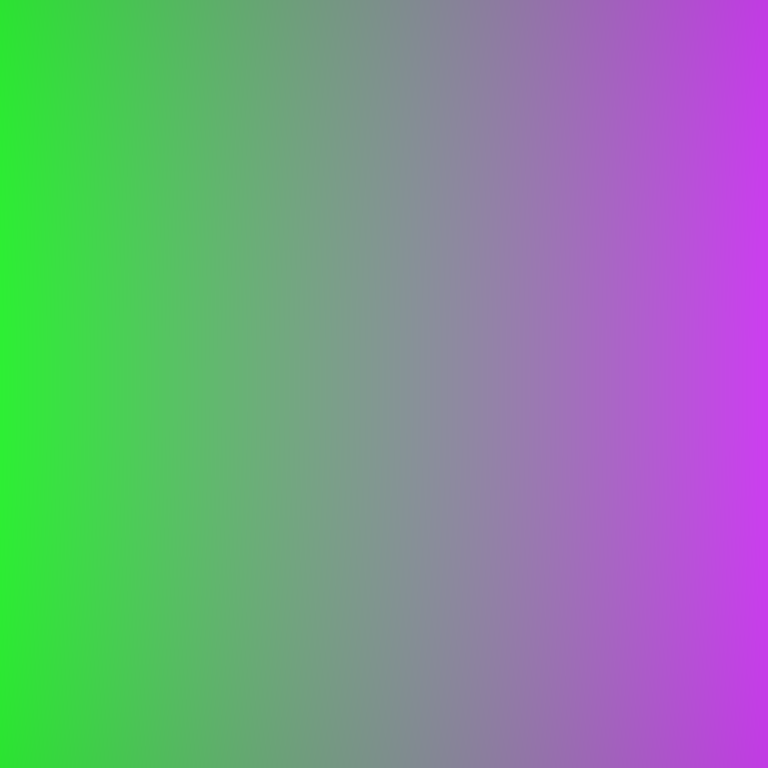
Abstract light effect, smooth gradient from vibrant green to soft purple, calm atmosphere, diffuse light, no room, no furniture, no objects.